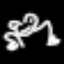
Label: frog